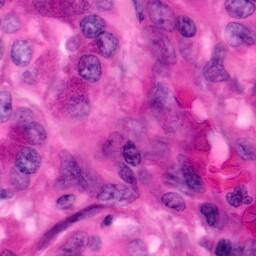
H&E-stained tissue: Pancreatic